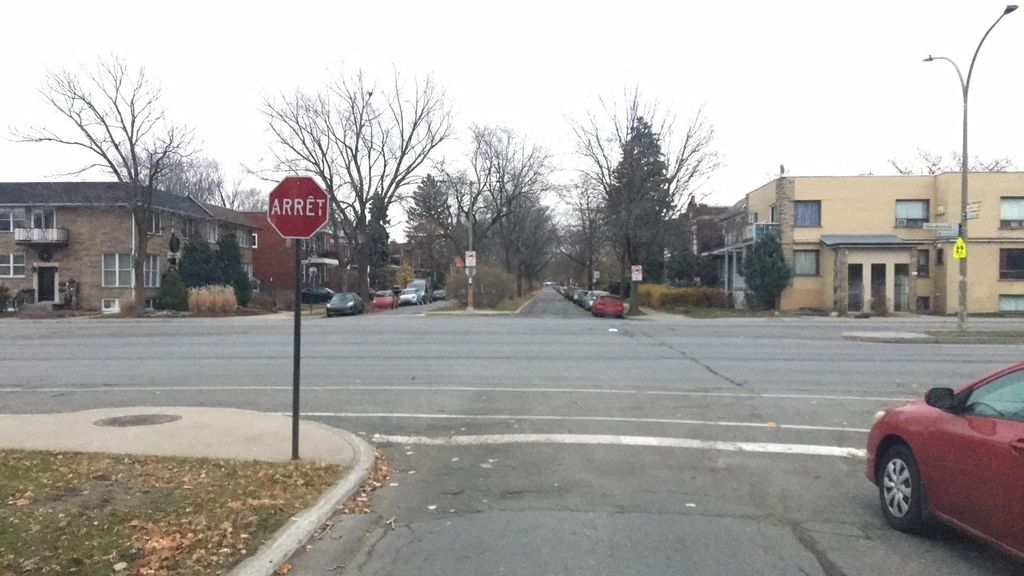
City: montreal